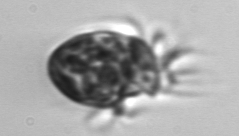
Label: Strombidium_morphotype1